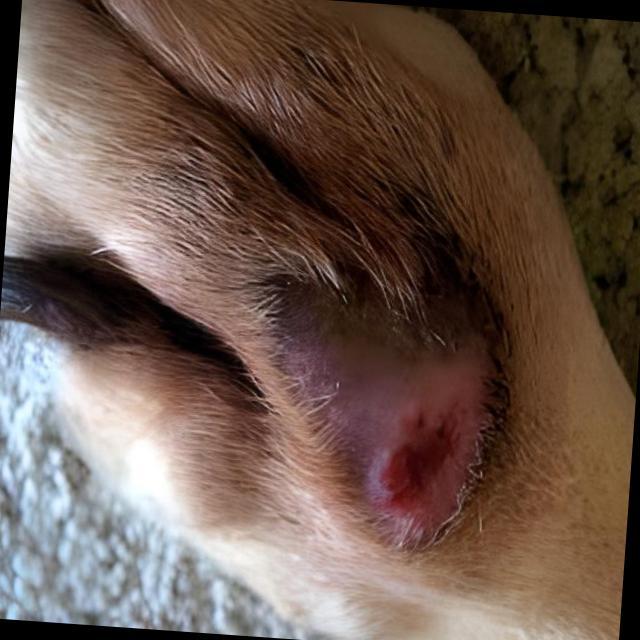
Canine dermatitis — inflammation of the skin presenting with erythema, pruritus, papules, and excoriation. May be allergic, contact, or atopic in origin.